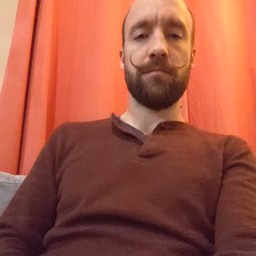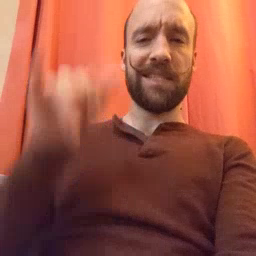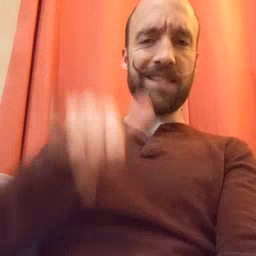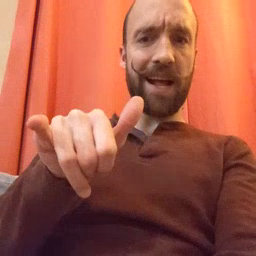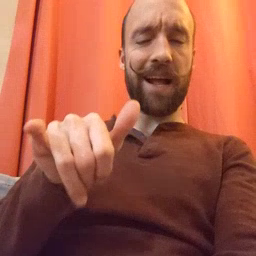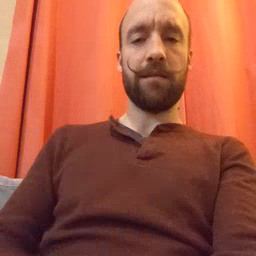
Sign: stay